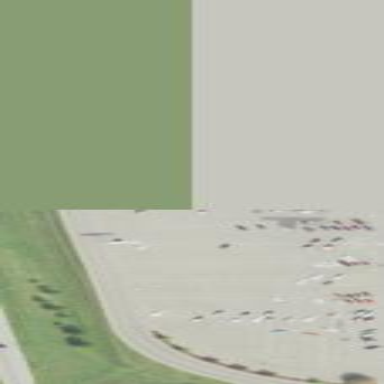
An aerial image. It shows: Mall parking area with surface designation.